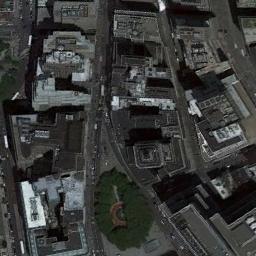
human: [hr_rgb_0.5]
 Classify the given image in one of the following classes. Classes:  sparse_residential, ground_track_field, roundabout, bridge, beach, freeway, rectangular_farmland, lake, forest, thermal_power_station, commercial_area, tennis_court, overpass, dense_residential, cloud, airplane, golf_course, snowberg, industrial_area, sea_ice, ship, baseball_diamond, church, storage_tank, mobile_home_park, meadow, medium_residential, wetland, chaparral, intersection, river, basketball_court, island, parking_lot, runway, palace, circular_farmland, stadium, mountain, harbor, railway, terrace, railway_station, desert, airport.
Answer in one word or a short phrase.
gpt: commercial_area